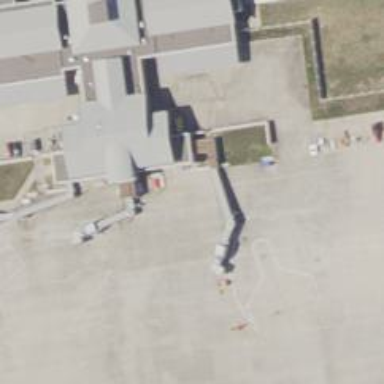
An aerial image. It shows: Airport gate.